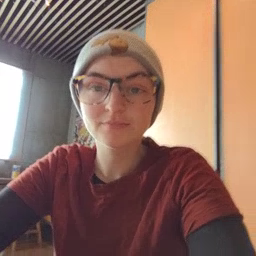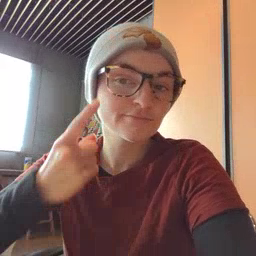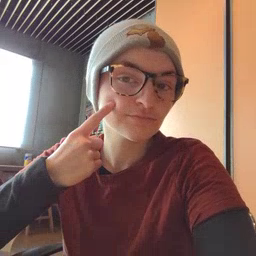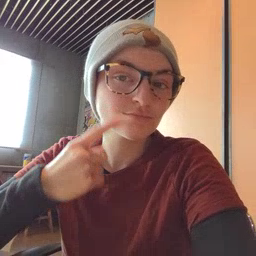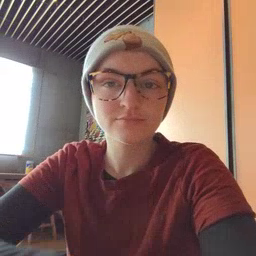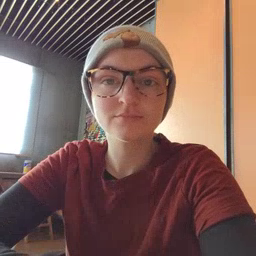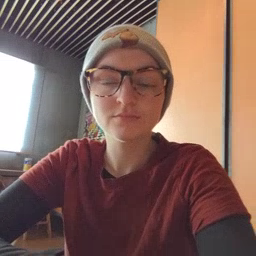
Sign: cheek